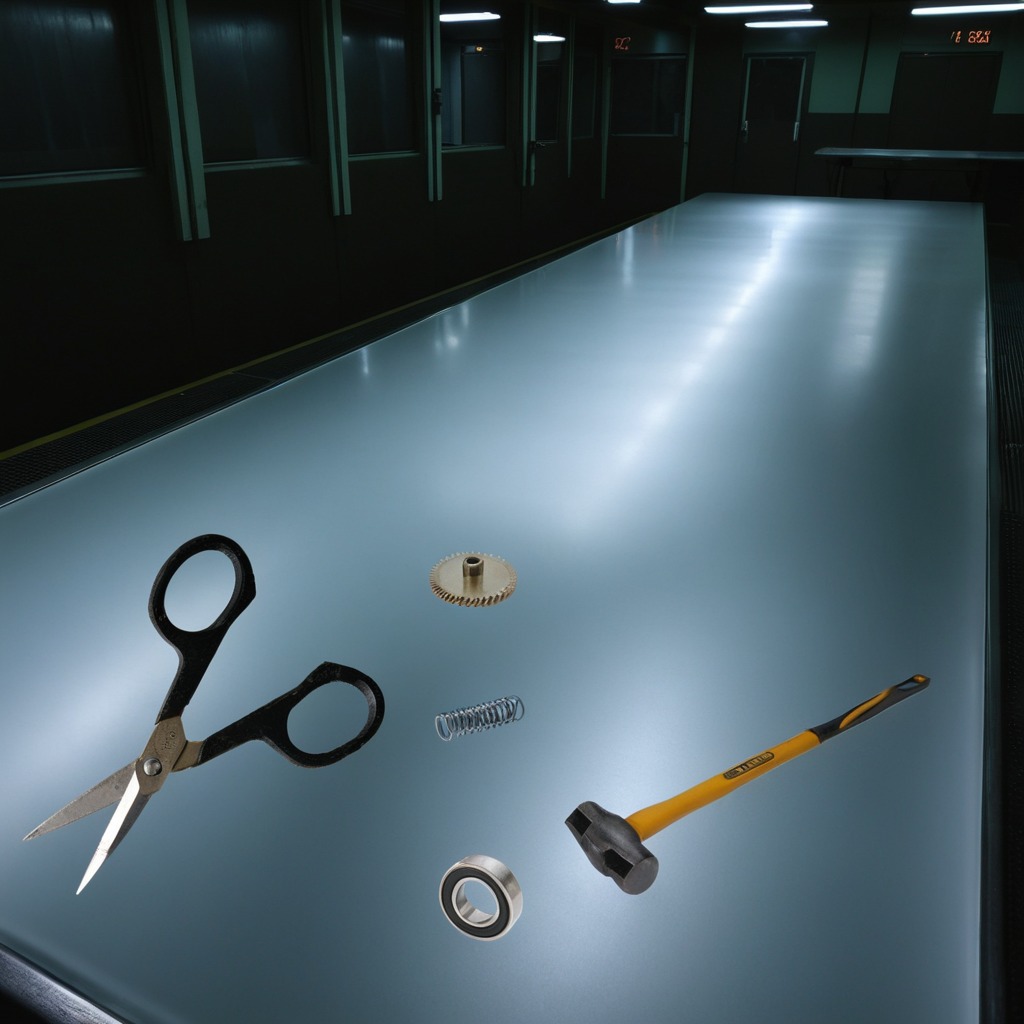
A metal ball bearing, a steel gear with teeth, a hammer, a coiled metal spring, and a pair of scissors are lying on the table in a railway signal maintenance room.